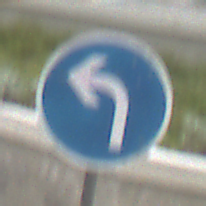
Verkehrszeichen: VorgeschriebeneFahrtrichtungLinks
Umgebung: Outdoor, Urban
Tageszeit: Midday
Wetter: Overcast
Licht: Natural
Jahreszeit: NotSpecified
Kontrast: LowContrast